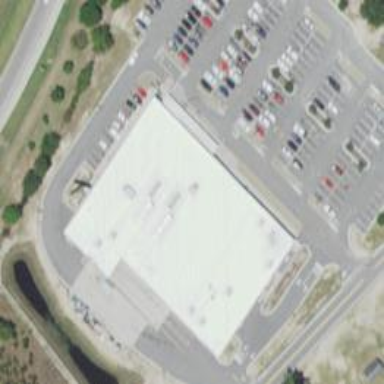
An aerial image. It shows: Supermarket.